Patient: sex F, age 34
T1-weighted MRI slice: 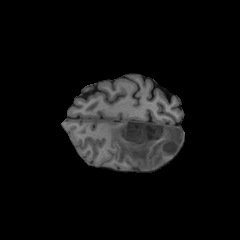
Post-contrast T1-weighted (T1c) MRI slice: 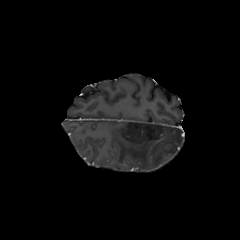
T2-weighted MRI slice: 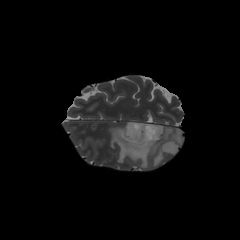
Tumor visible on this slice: yes
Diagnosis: Astrocytoma, IDH-mutant
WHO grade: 3